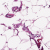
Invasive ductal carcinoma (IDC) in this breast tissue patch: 0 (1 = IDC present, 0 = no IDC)